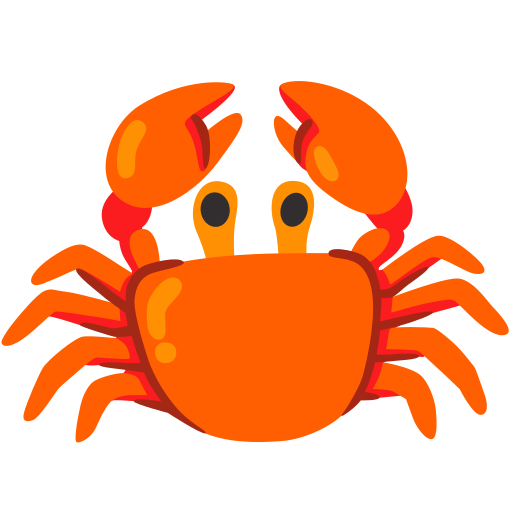
Emoji: 🦀